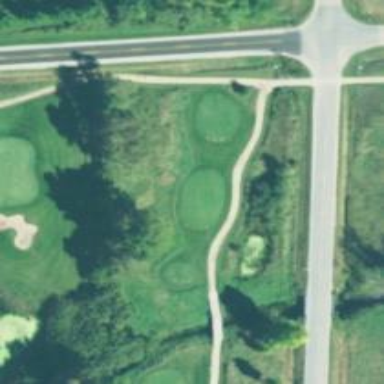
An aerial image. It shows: Service road designated as golf cart path.